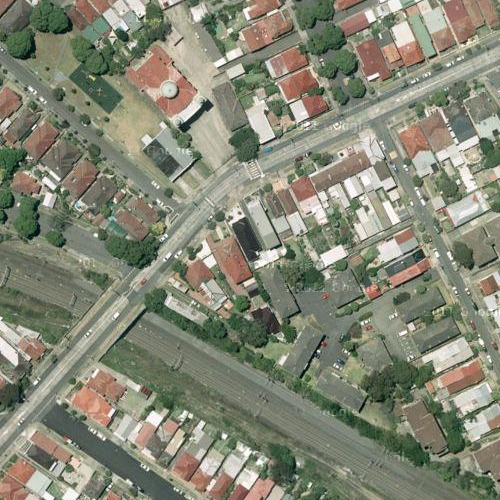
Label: sydney